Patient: sex M, age 40
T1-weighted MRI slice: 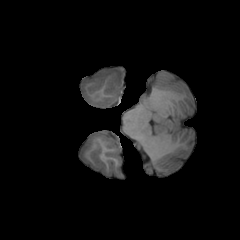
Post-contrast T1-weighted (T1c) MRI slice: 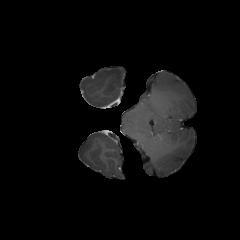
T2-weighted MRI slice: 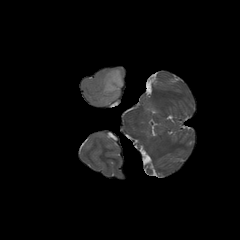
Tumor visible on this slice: yes
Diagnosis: Astrocytoma, IDH-mutant
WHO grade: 3